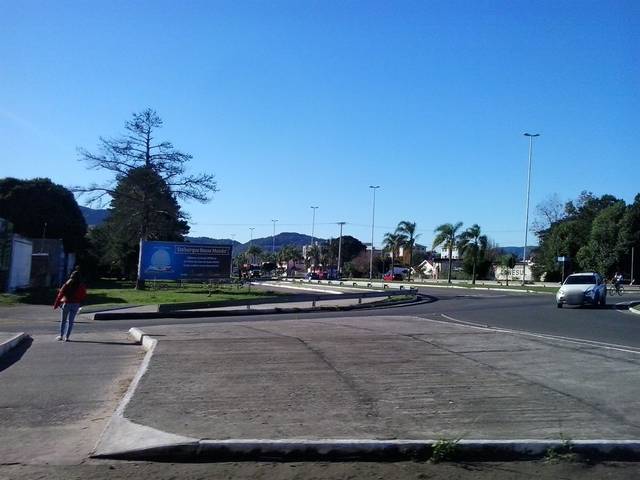
Region: Brazil
Coordinates: -29.705, -53.716